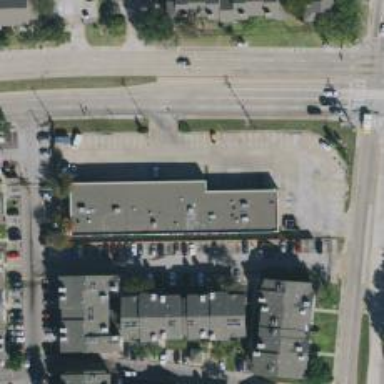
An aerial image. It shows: Retail area.